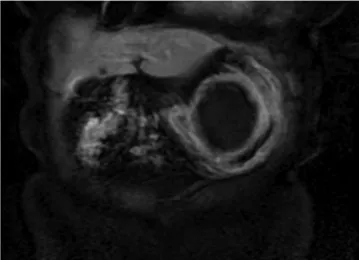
Gadolinium-enhanced abdominal MRI.
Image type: radiology (mri)